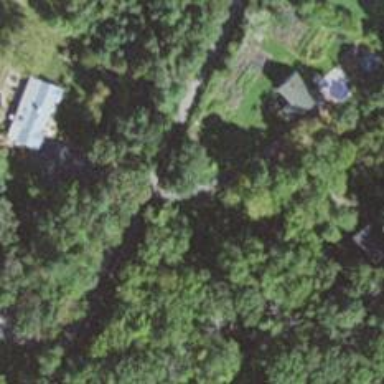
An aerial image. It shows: Residential driveway designated as service road.